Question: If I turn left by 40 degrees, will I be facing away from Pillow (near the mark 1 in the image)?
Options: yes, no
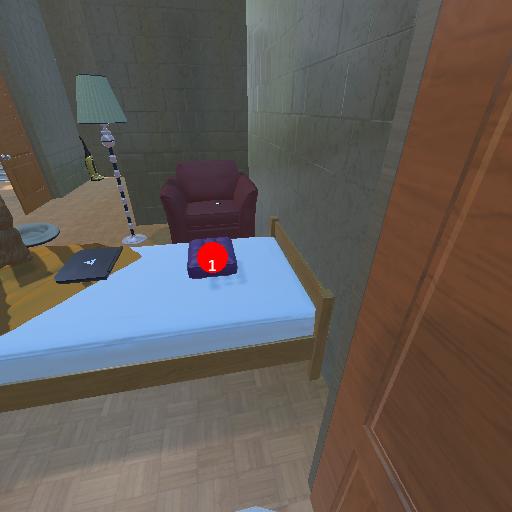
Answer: yes